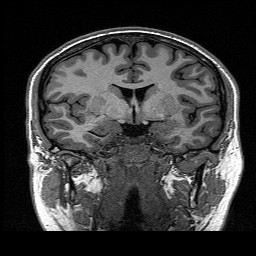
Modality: T1w
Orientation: sagittal
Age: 25
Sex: female
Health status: healthy
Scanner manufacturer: siemens
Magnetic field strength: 1.5 T
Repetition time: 2.73 s
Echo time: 0.00357 s